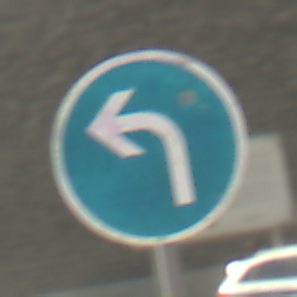
Verkehrszeichen: VorgeschriebeneFahrtrichtungLinks
Umgebung: Outdoor, Suburban
Tageszeit: MorningAfternoon
Wetter: Clear
Licht: Natural
Jahreszeit: NotSpecified
Kontrast: HighContrast